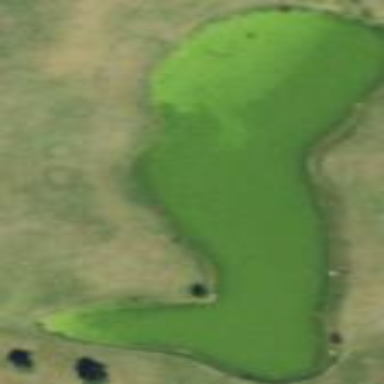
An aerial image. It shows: Water hazard on golf course. The hazard is natural water feature.